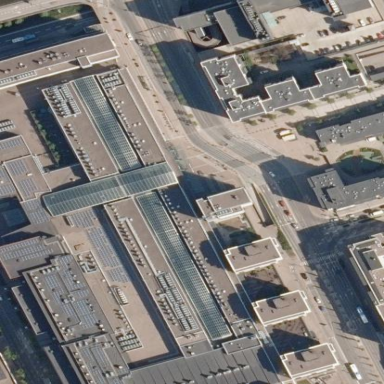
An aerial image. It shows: Building with gabled roof made of glass.